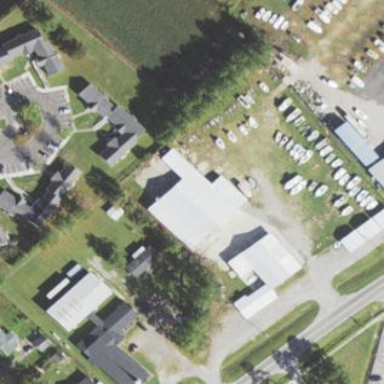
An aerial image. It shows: Boat storage area.